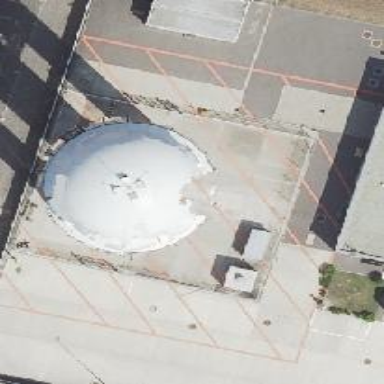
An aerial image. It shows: White tower building with dome-shaped white roof. This military radar installation stands tall.